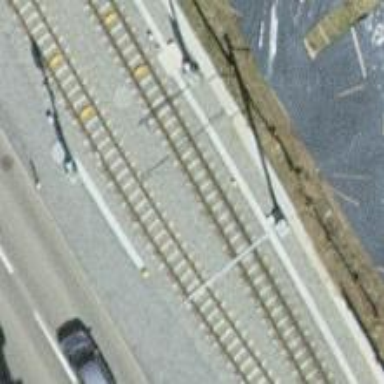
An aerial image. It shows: Narrow-gauge railway track with electrified contact line. The railway has one track.